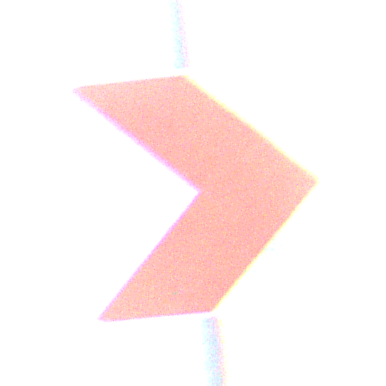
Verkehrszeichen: RichtungstafelnInKurvenKleinLinks
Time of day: MorningAfternoon
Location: Outdoor (Suburban)
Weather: PartlyCloudy
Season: NotSpecified
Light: Natural